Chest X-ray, PA view. Patient: 73 years old, sex M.
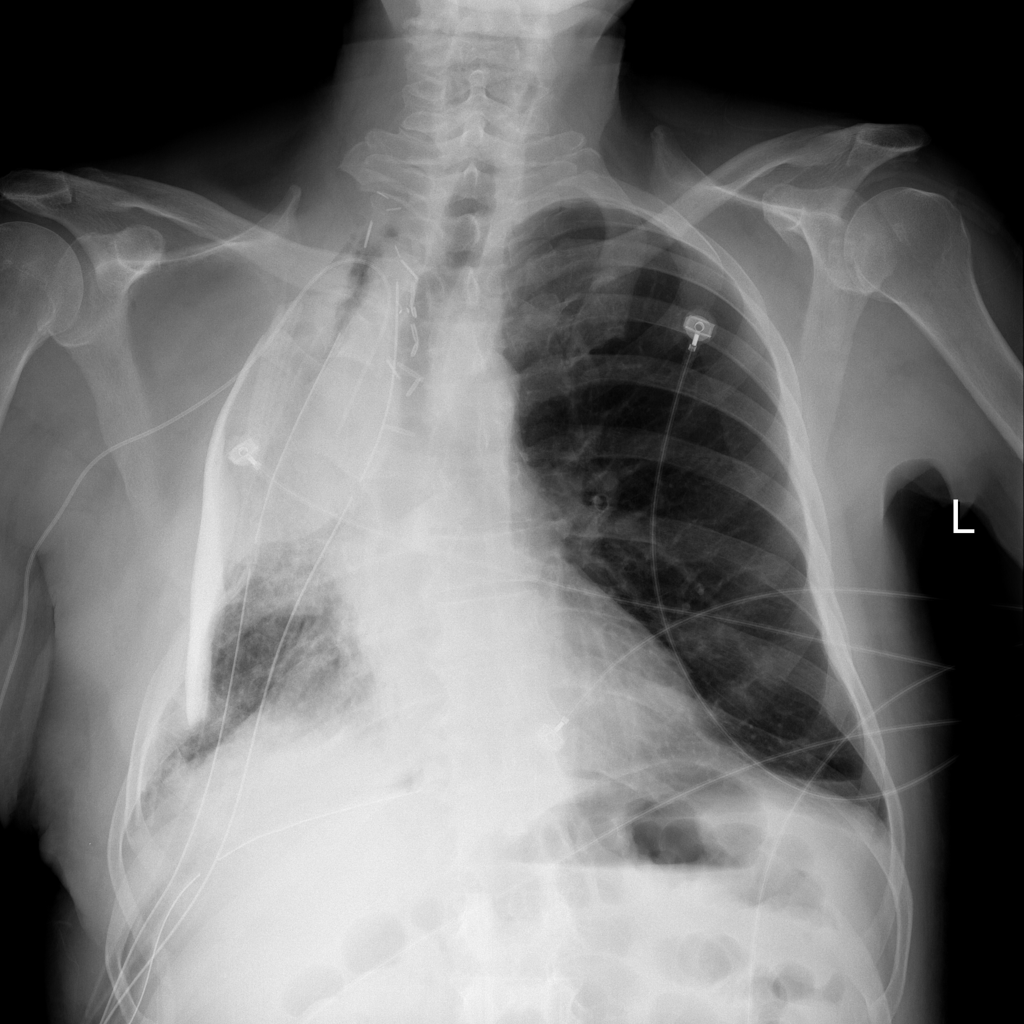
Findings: No Finding